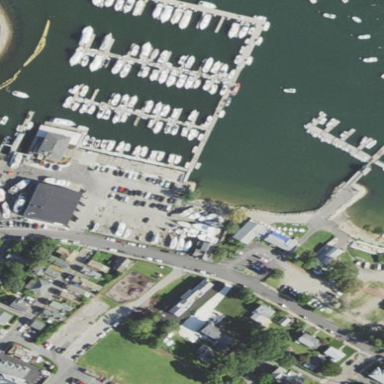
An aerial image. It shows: Marina on leisure land.